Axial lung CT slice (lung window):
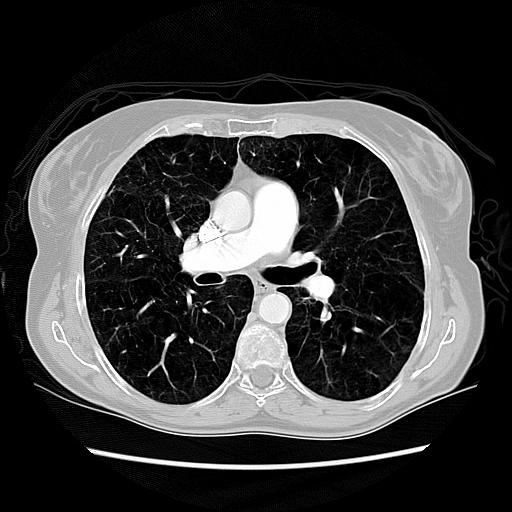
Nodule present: no